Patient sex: M
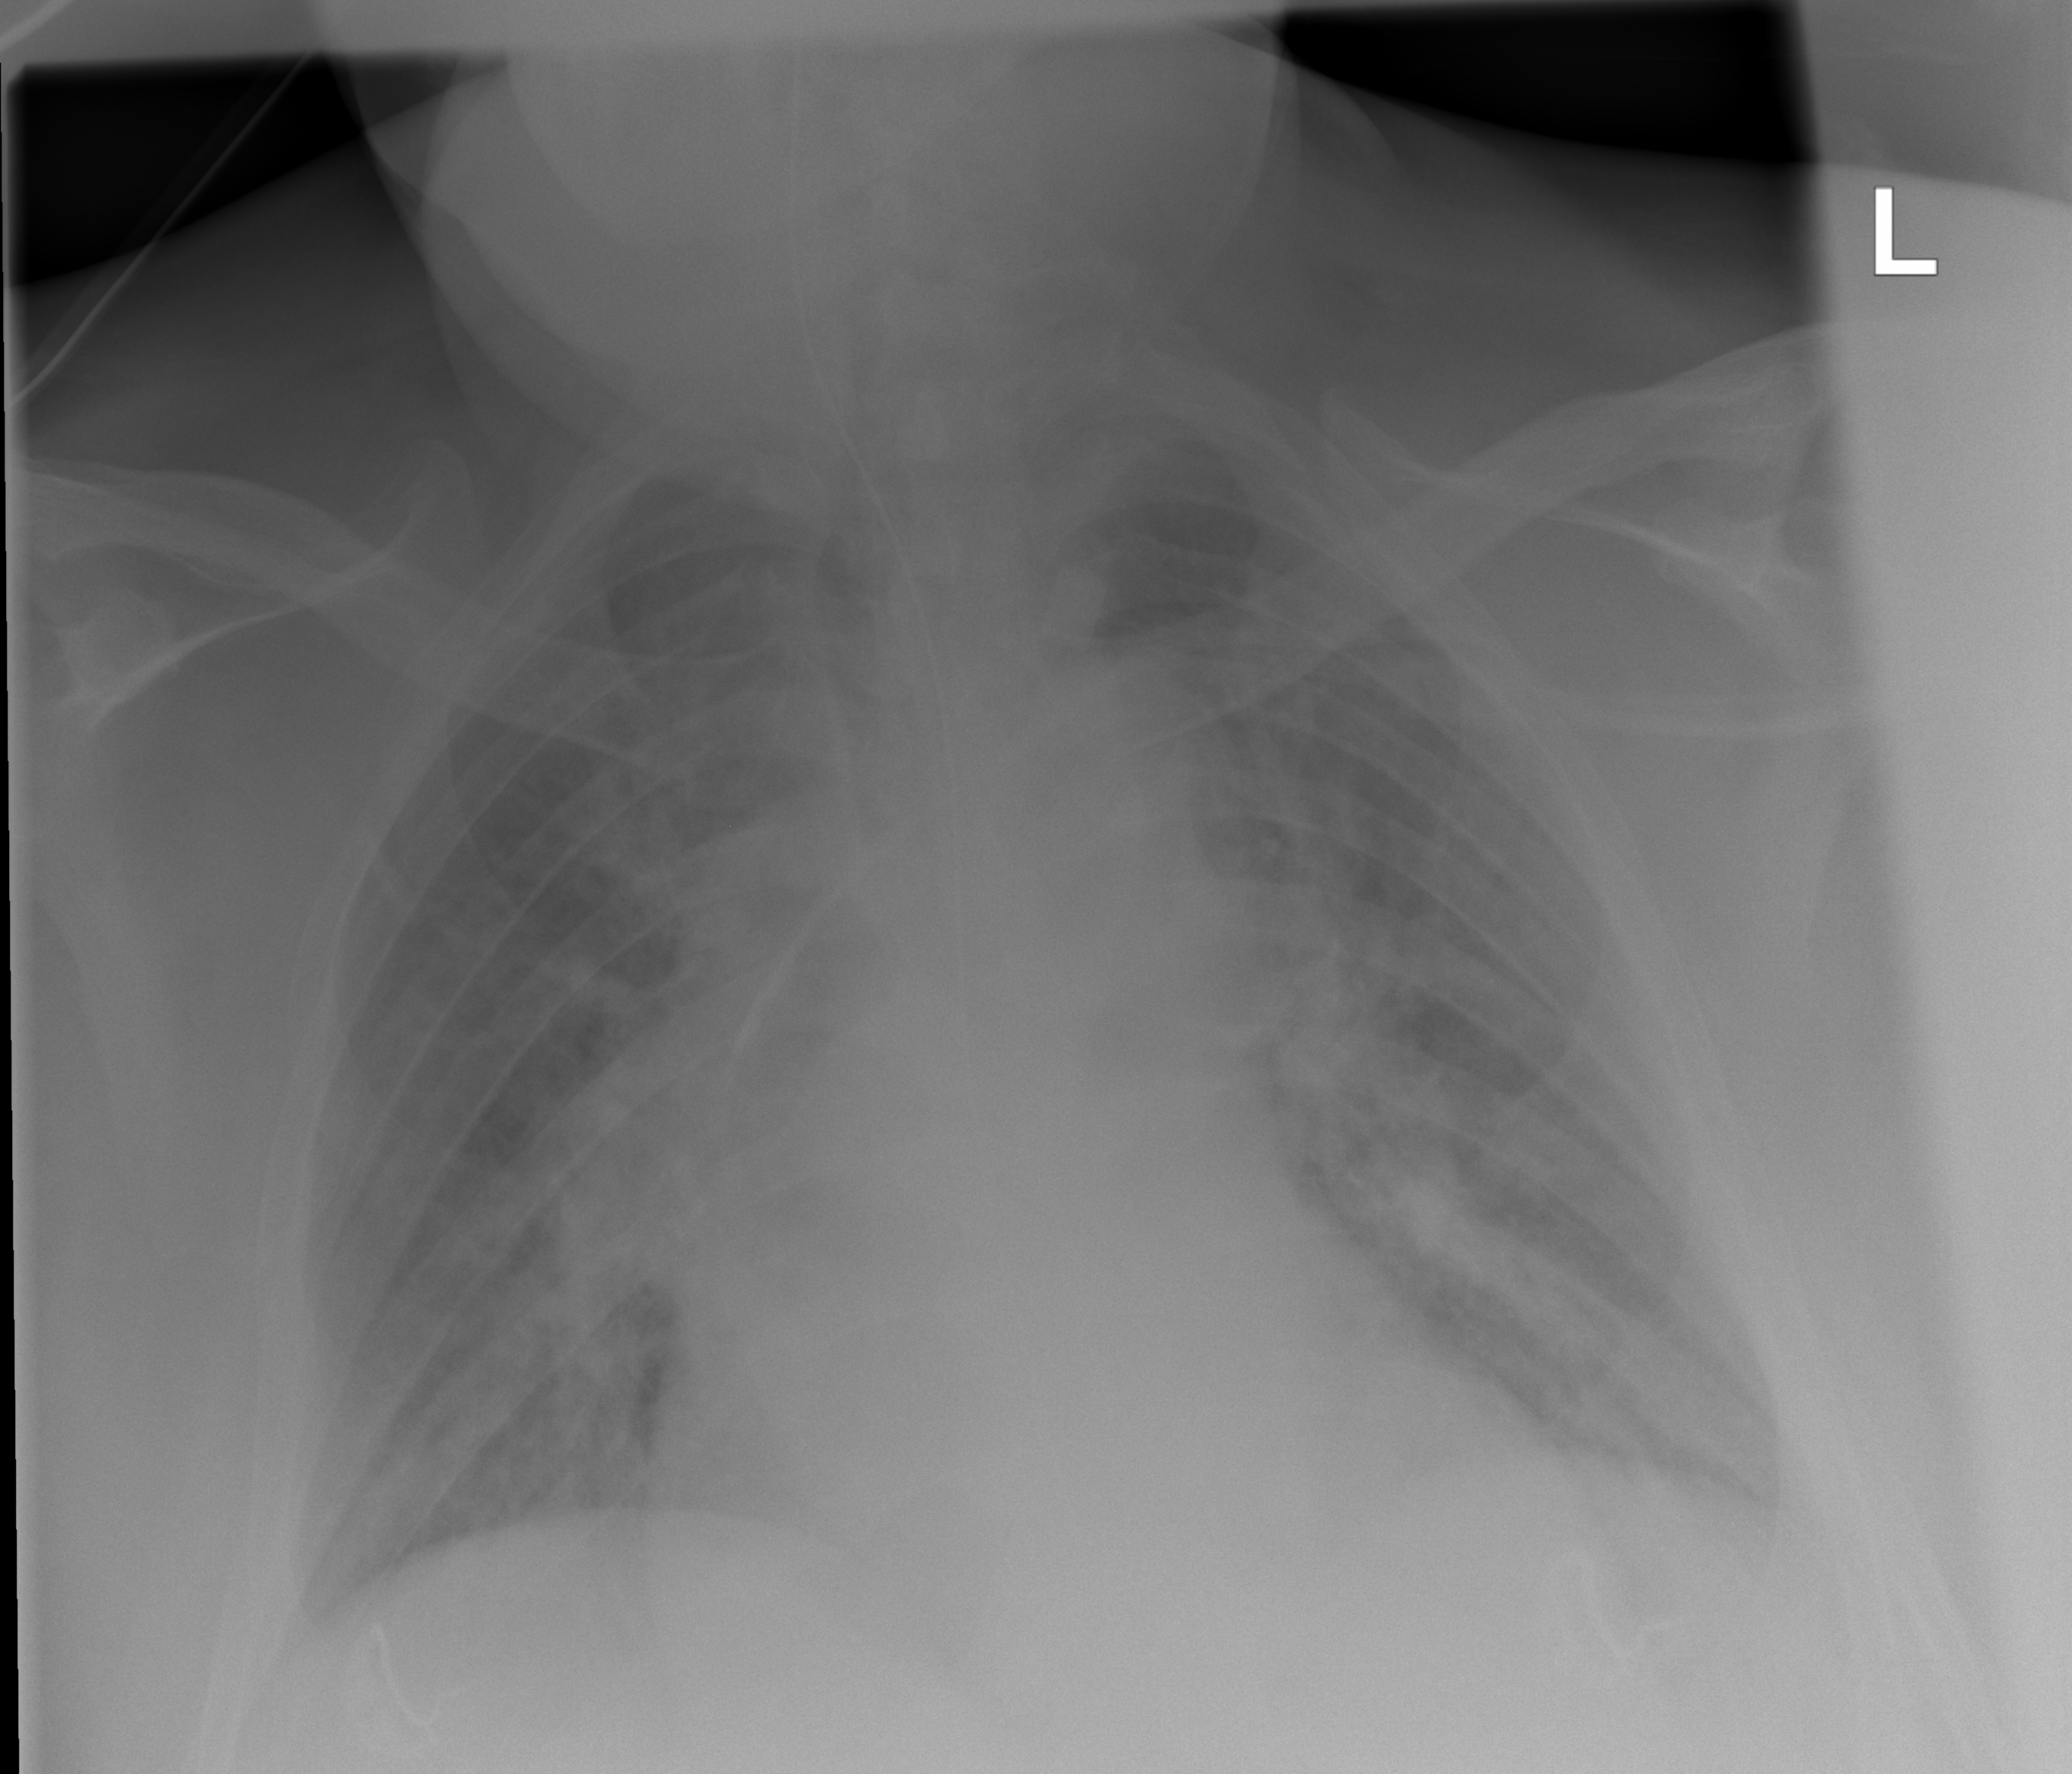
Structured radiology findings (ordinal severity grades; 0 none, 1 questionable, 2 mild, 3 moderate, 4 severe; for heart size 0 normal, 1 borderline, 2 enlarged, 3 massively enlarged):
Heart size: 2
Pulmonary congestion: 2
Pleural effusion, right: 0
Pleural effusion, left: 0
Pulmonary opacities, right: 2
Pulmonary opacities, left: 2
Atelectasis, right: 0
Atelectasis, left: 0